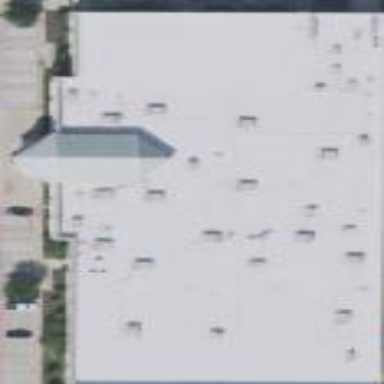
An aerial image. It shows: Building used as fitness center.